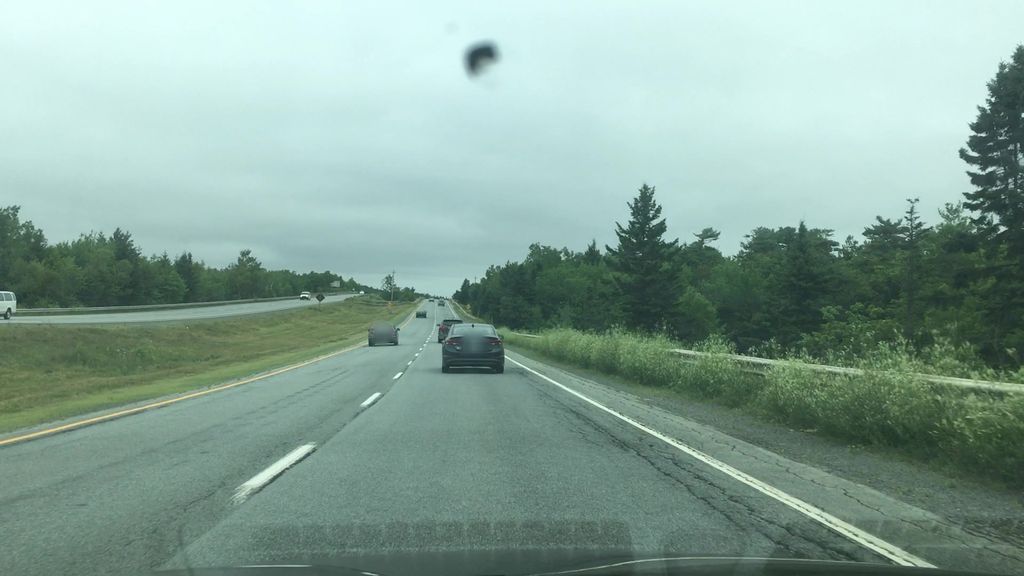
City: halifax